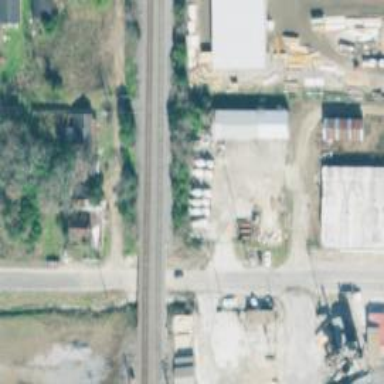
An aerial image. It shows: Railway bridge over siding rail service.